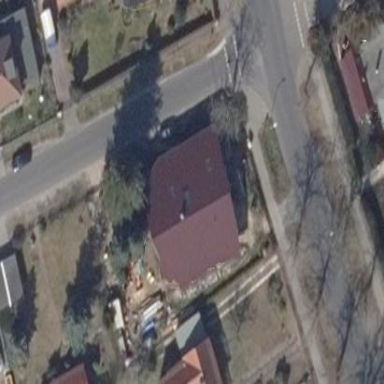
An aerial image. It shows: Detached building with gabled roof.